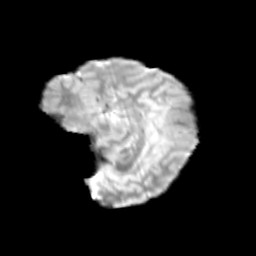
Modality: T2w
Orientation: sagittal
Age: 10
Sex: female
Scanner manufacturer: siemens
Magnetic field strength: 3 T
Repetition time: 3.8 s
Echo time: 0.07 s